Field crop: tomato
Growth stage: 1
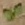
Species: solanum